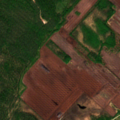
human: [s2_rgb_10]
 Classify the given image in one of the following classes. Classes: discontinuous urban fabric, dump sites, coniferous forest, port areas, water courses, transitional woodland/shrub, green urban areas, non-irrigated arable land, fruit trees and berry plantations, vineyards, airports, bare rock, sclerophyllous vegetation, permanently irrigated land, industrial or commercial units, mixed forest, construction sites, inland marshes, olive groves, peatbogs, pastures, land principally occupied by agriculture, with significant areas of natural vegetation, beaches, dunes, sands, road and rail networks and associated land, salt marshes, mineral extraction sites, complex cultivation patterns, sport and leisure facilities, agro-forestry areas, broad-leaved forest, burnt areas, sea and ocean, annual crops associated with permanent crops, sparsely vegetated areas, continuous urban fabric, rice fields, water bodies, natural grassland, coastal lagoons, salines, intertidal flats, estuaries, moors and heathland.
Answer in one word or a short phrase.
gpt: coniferous forest, mixed forest, peatbogs